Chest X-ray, PA view. Patient: 63 years old, sex M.
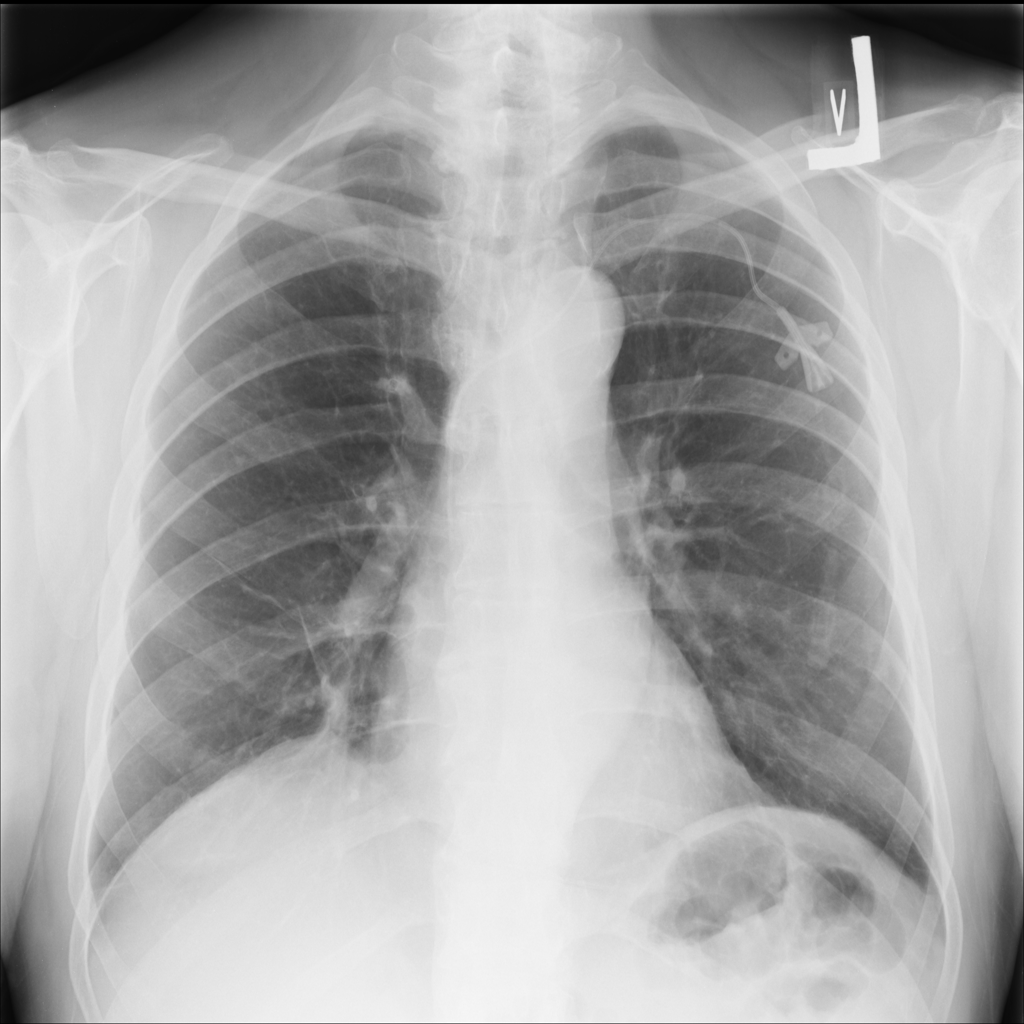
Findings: No Finding